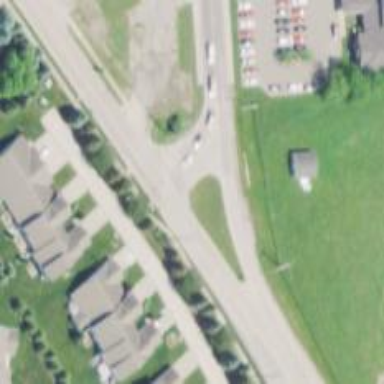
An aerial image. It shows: Secondary link road.